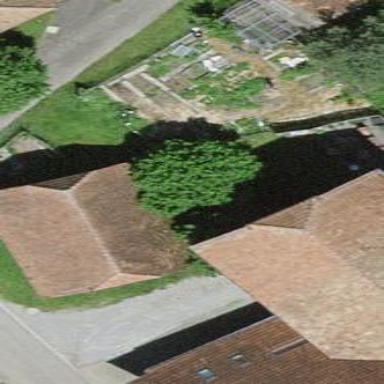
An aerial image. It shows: Rural barn.